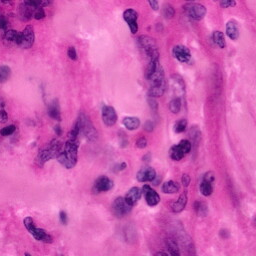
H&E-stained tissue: Pancreatic